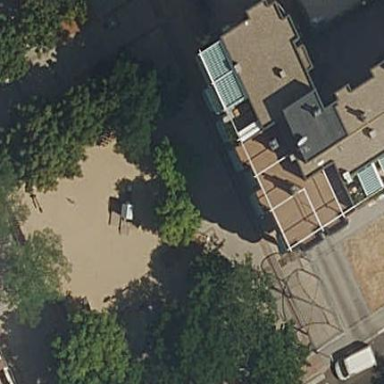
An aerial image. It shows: Playground area with kerb barrier.